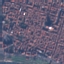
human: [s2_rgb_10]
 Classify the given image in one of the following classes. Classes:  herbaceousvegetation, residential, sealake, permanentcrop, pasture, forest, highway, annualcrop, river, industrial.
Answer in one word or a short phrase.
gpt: Residential